Question: I have a very simple graph:
'''
digraph {
node [shape=rect];
rankdir=LR;
A -> B
}
'''
It outputs as I expect:

However, I need to place unique numbers in each corner of both A and B. I am currently only aware of 'xlabel', but from what I gather can only be used once and cannot be specified in a particular region. So how can I accomplish writing numbers in each corner?
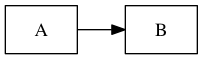
Answer: Newest versions of Graphviz support HTML styling of nodes, including tables ("newer than mid-November 2003", that is). So you can make a 3x3 table like this:

Source:
'''
digraph {
node [shape=rect];
rankdir=LR;
A [shape=none label=<
<TABLE BORDER="0" CELLBORDER="0">
<TR><TD>1</TD><TD></TD><TD>2</TD></TR>
<TR><TD COLSPAN="3" BORDER="1">A</TD></TR>
<TR><TD>3</TD><TD></TD><TD>4</TD></TR>
</TABLE>
>];
A -> B
}
'''
Tested with <URL>.
See <URL> for the full set of supported HTML, and examples.